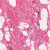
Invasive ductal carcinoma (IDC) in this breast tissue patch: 0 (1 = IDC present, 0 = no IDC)